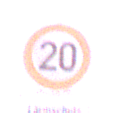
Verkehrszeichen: Geschwindigkeit20
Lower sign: HinweisDurchVerbaleAngabe6
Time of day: SunriseSunset
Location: Outdoor (Nature)
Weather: PartlyCloudy
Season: NotSpecified
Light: Natural